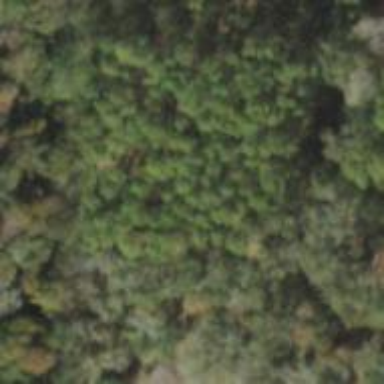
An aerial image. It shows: Forest dominated by needle-leaved trees.